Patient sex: F
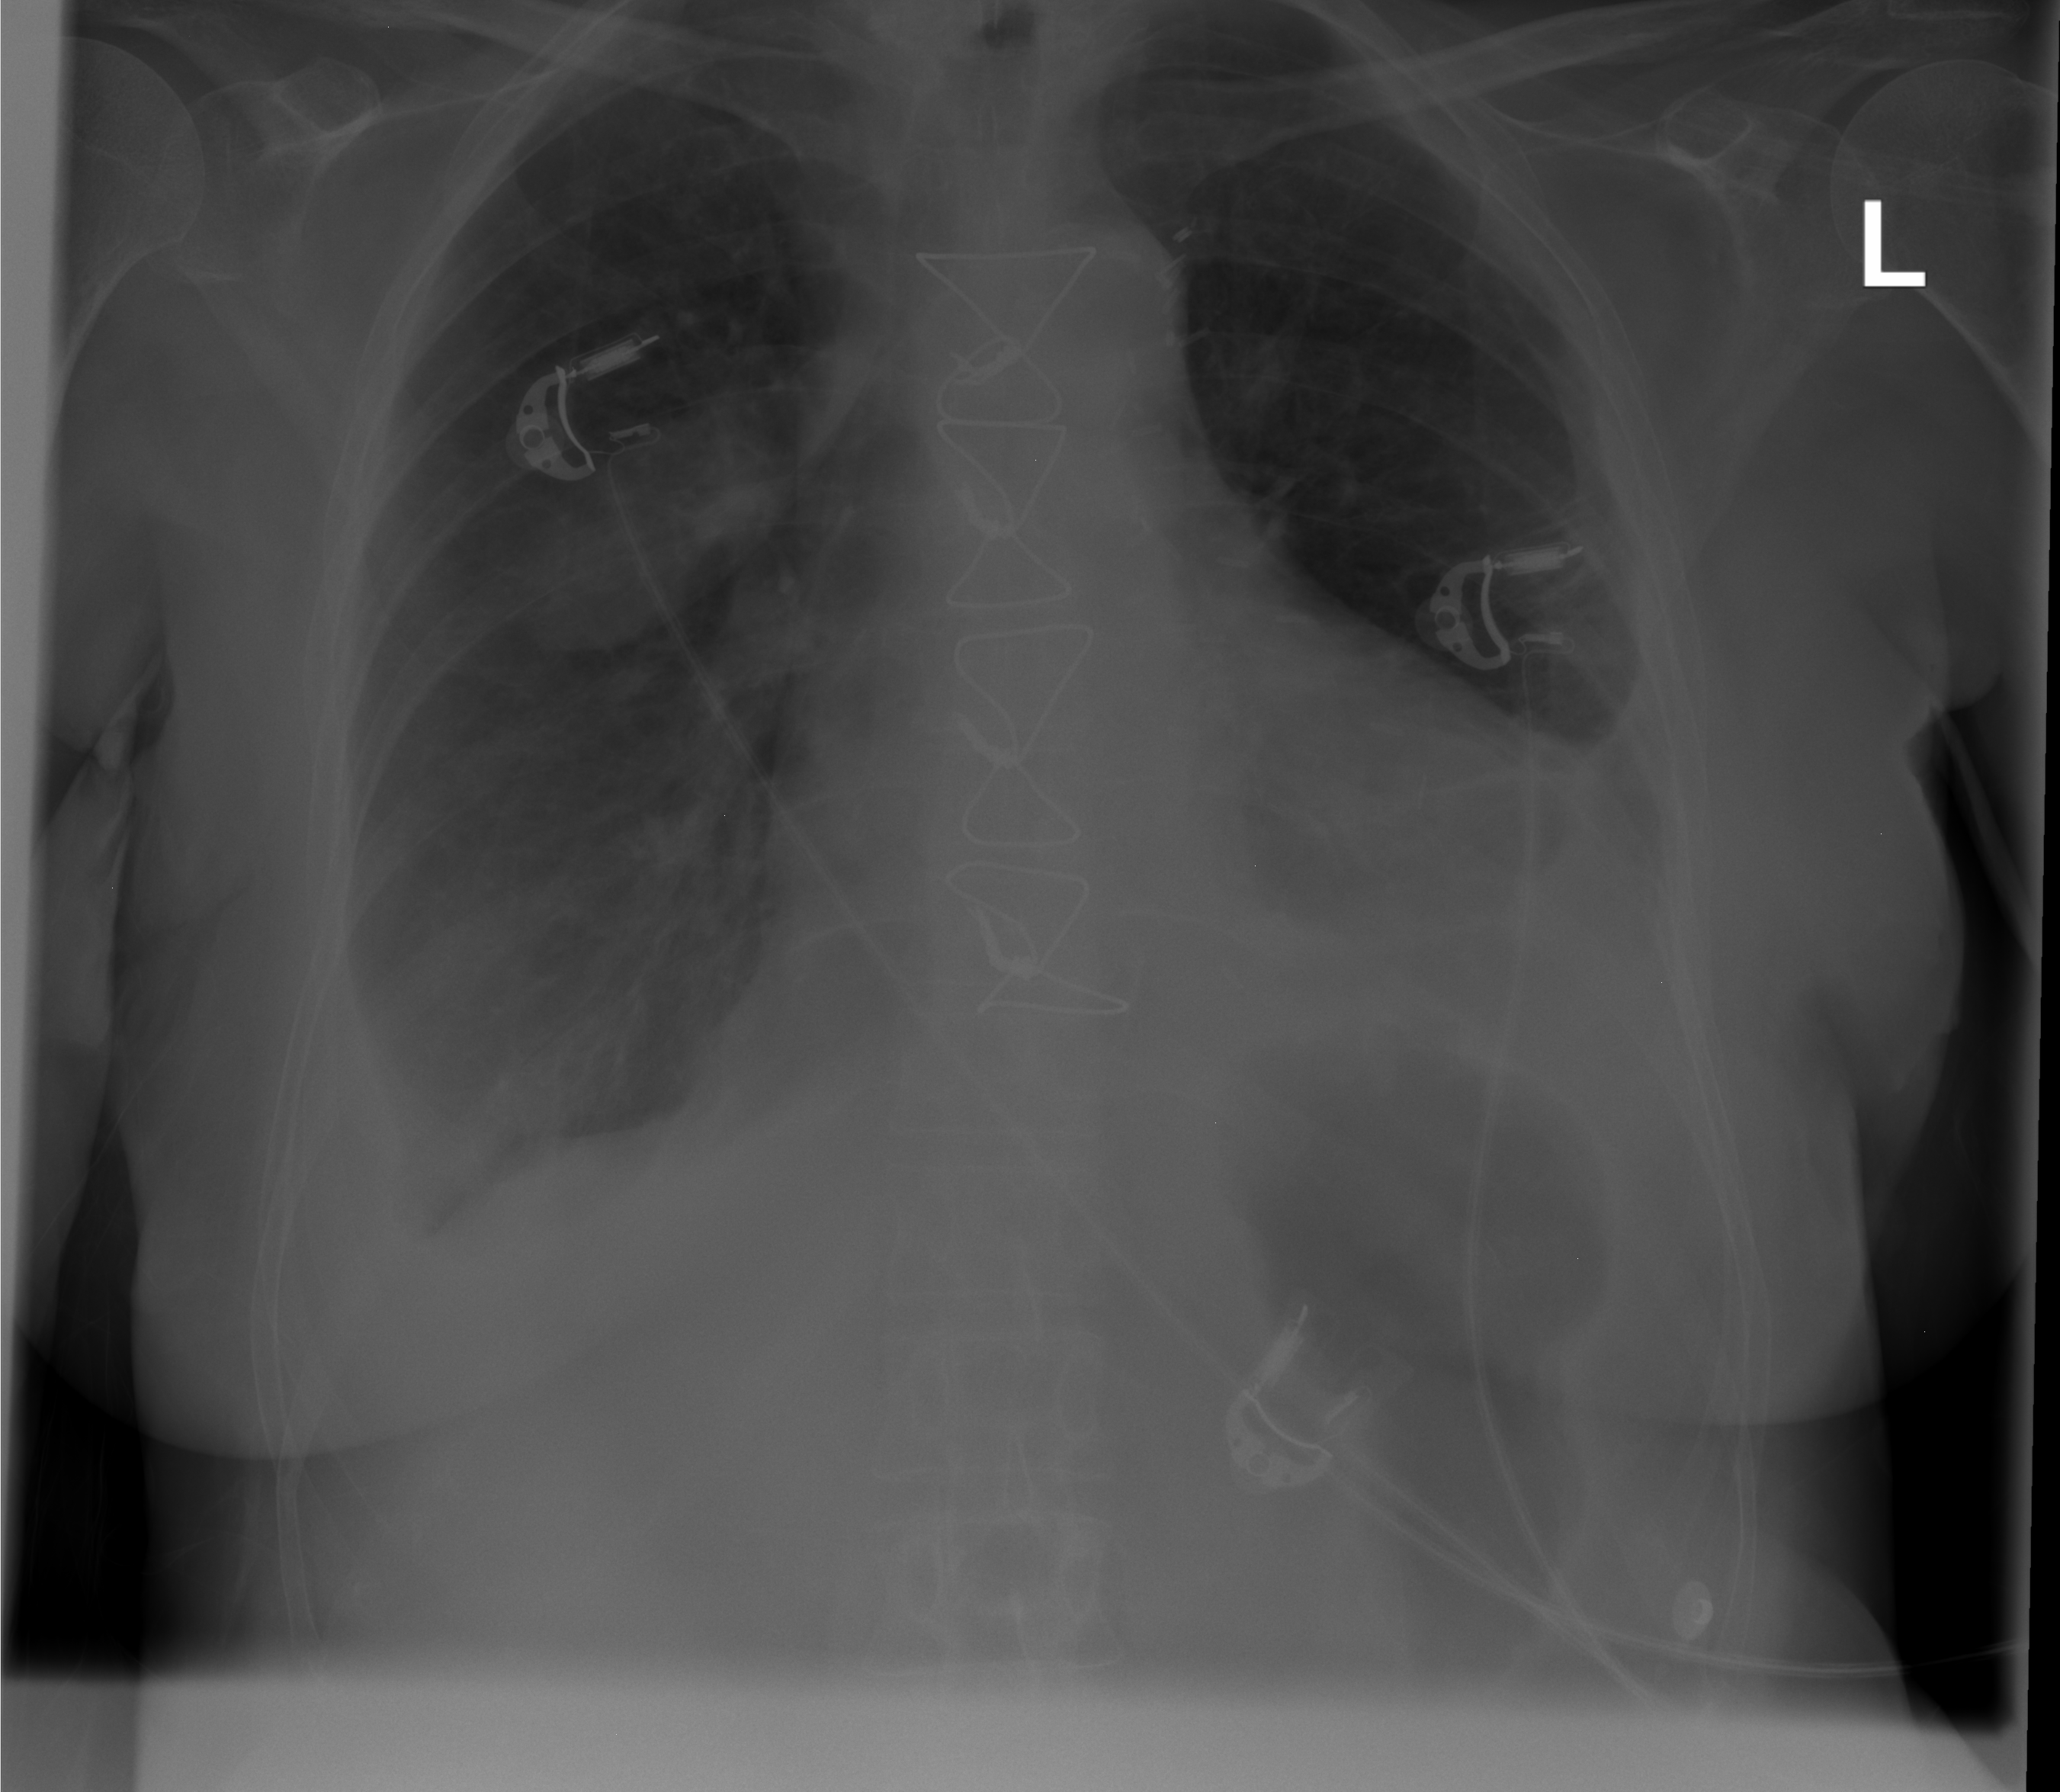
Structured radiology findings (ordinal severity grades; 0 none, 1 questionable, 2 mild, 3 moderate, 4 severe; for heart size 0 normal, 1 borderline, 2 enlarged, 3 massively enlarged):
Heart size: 2
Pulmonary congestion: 2
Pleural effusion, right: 2
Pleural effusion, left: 2
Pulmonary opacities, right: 0
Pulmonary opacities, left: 0
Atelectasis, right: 2
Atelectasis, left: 2